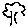
Label: tree